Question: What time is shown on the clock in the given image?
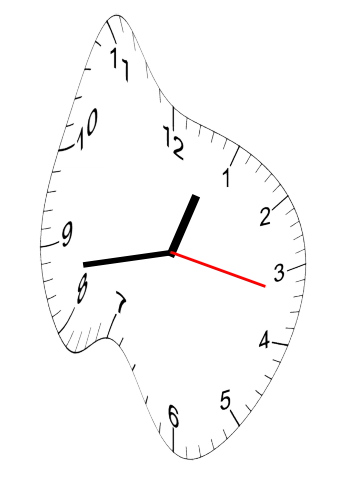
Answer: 12:43:17